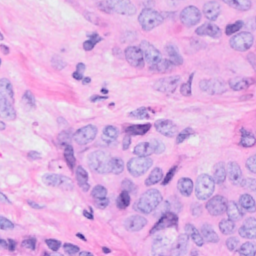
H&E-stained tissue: Breast